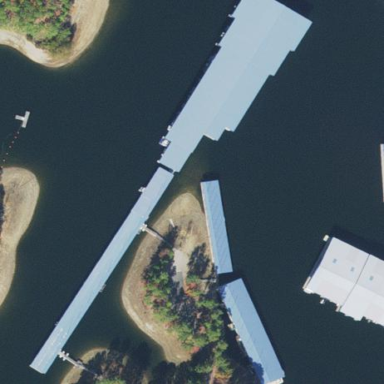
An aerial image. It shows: Building used for boat storage.